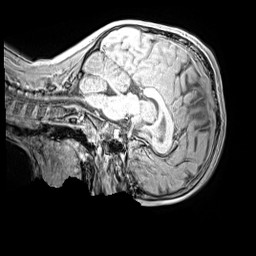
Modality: MP2RAGE
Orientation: sagittal
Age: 9
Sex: male
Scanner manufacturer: siemens
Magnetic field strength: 3 T
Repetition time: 4 s
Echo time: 0.00299 s